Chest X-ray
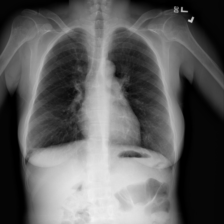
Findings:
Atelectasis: negative
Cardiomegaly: negative
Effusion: negative
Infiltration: negative
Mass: negative
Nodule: negative
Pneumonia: negative
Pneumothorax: negative
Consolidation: negative
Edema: negative
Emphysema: negative
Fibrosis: negative
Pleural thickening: negative
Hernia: negative